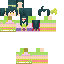
A female human skin with medium skin, wearing black long hair dressed in a green tshirt and red pants, featuring a closed mouth.